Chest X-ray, PA view. Patient: 32 years old, sex F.
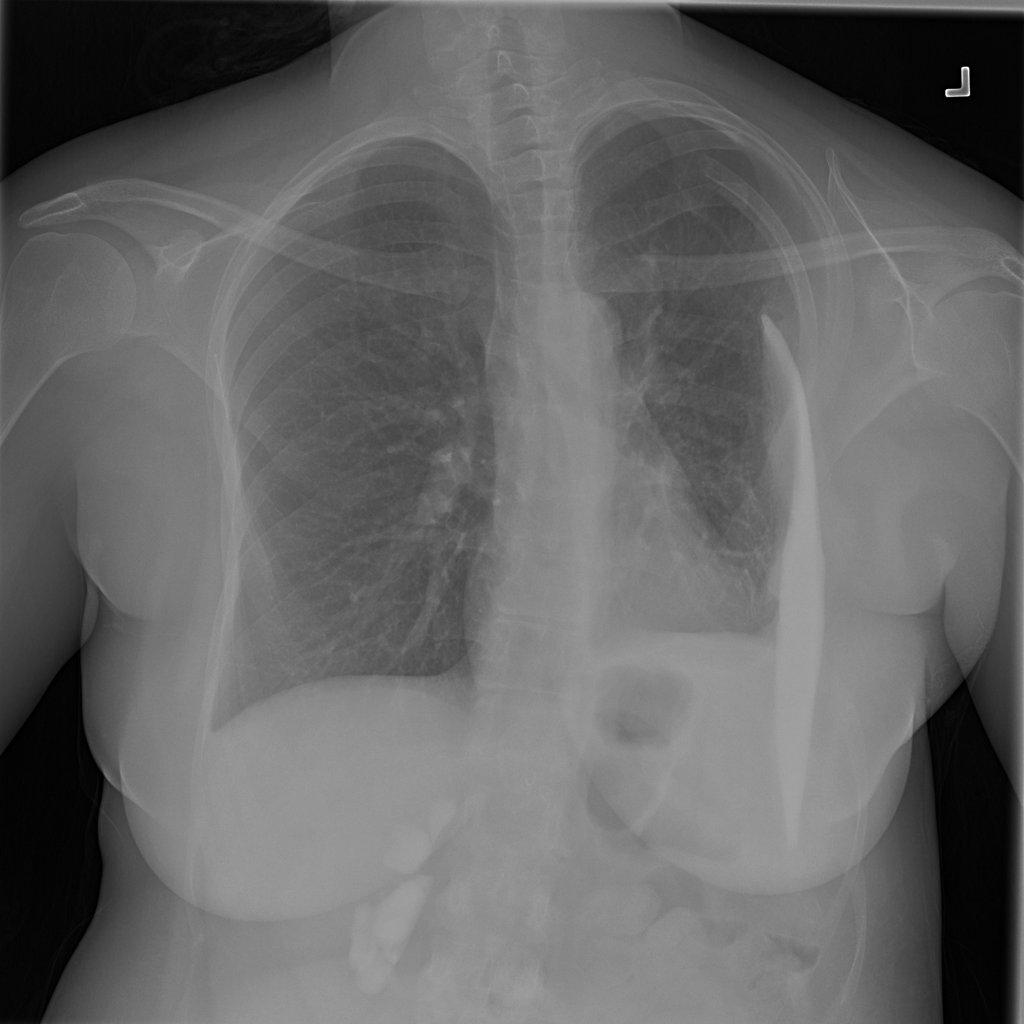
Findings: Pleural_Thickening